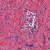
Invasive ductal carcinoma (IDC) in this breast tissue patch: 1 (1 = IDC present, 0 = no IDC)